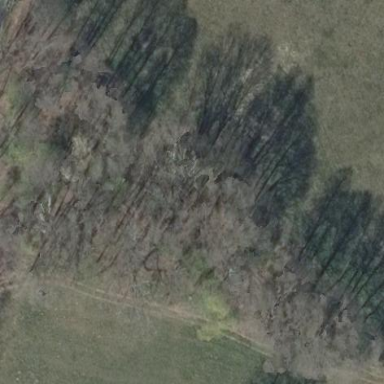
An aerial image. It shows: Deciduous broadleaved woodland.